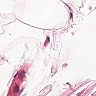
Metastatic tissue present: no